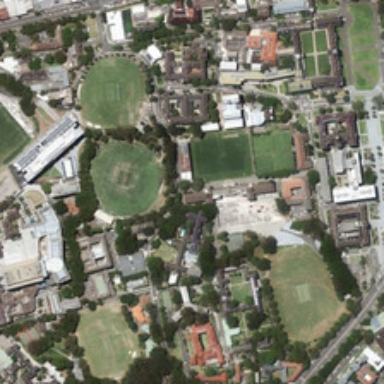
A building is surrounded by dark green trees and many houses .